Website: walmart
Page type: account-selection
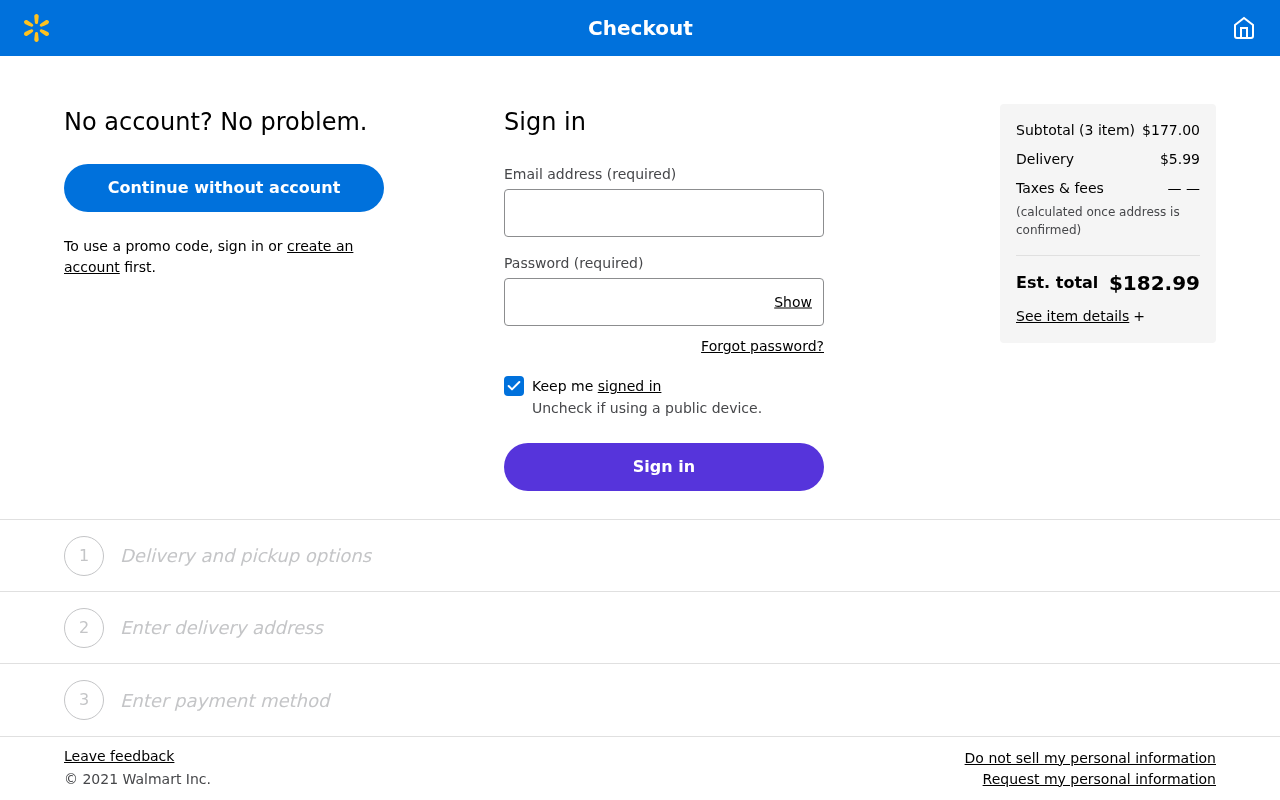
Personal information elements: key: PII_EMAIL
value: sgriffin@hotmail.com
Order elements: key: ORDER_NUM_ITEMS
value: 3
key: ORDER_SUBTOTAL
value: $177.00
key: ORDER_SHIPPING_COST
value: $5.99
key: ORDER_TOTAL
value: $182.99